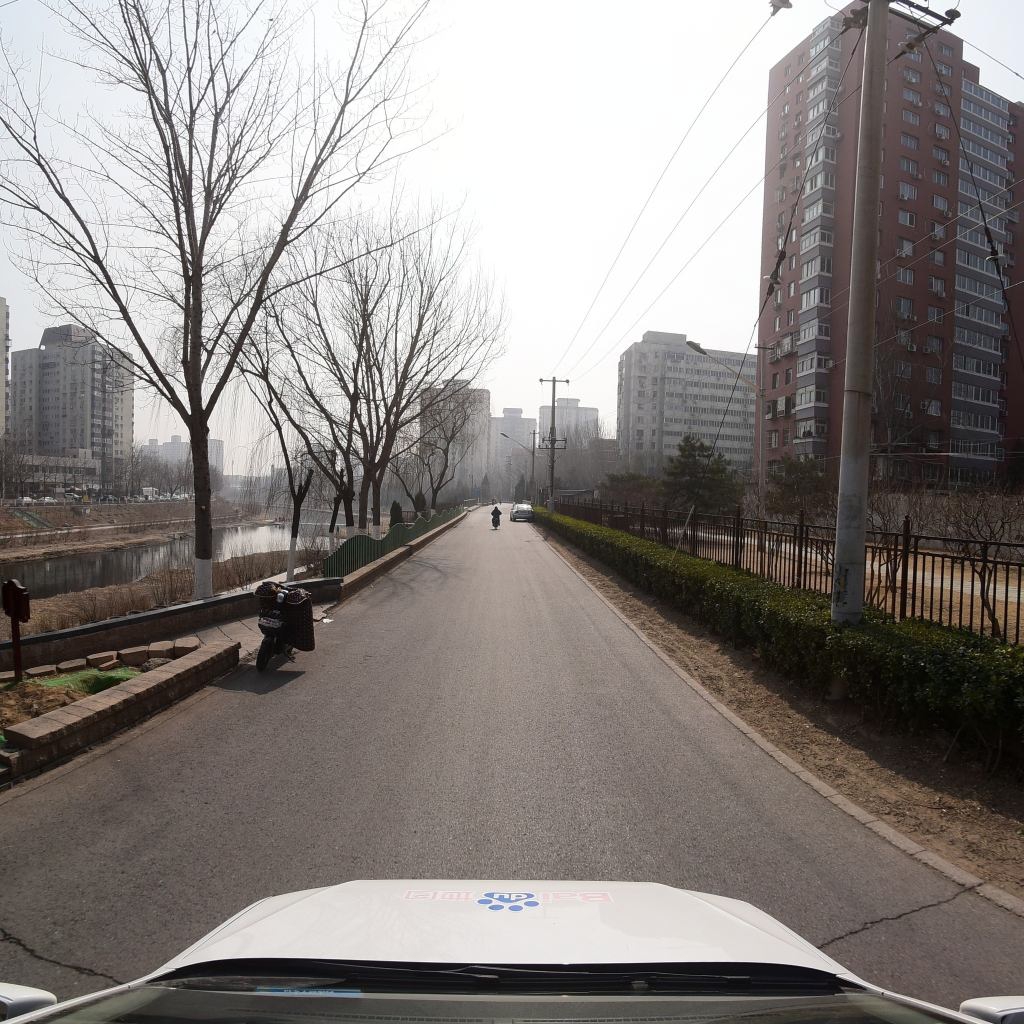
Region: Fengtai
Road damage annotations: transverse crack, transverse crack